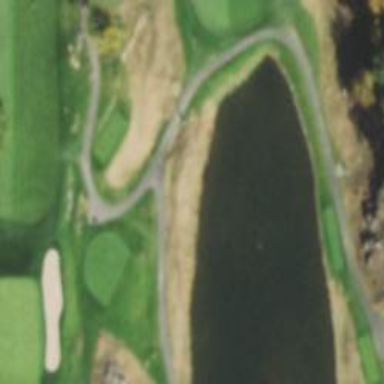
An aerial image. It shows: Path for both roads and golfers.